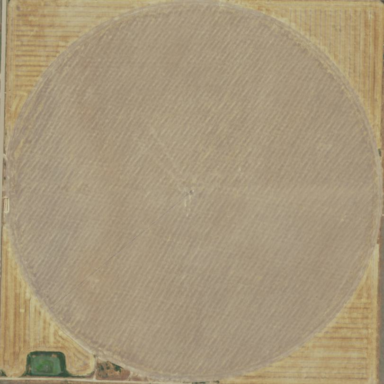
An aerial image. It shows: Farmland with pivot irrigation system.